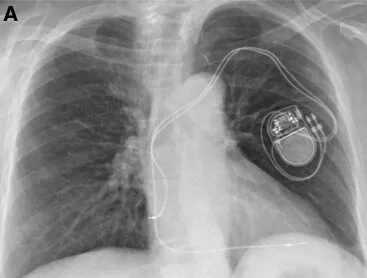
Case report 2. (A) Post-implant chest X-ray.
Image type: radiology (x_ray)